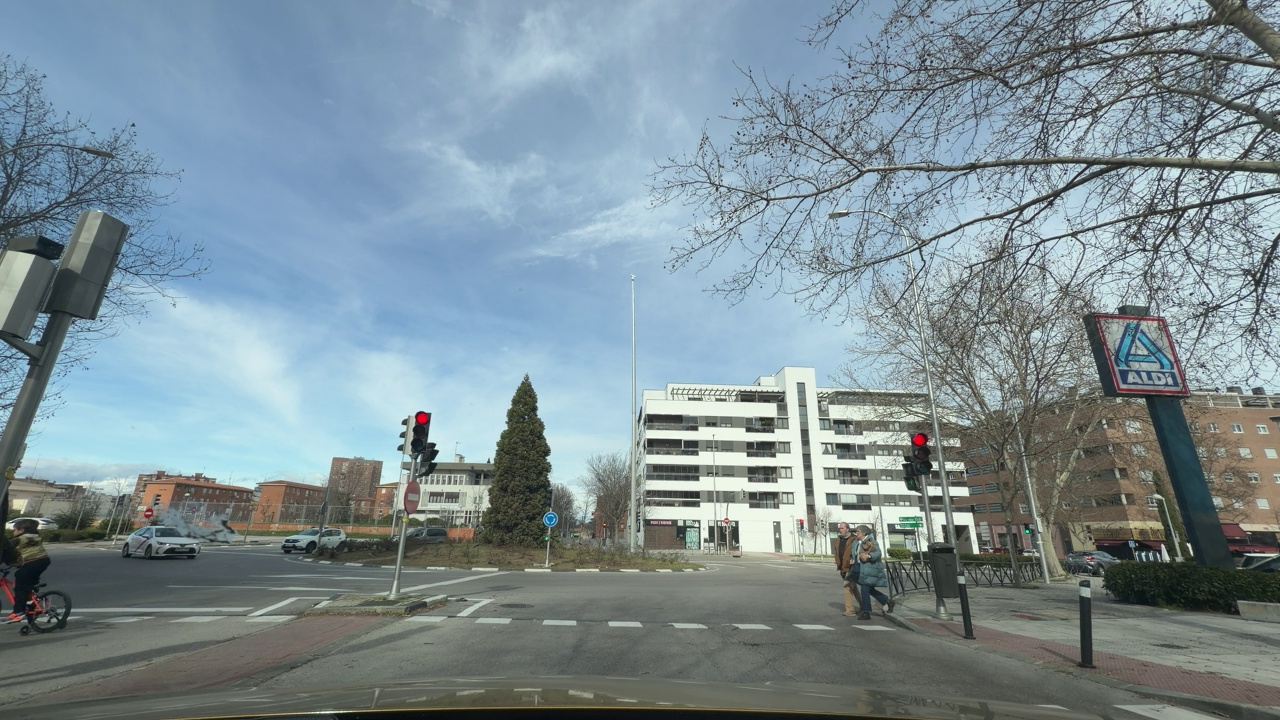
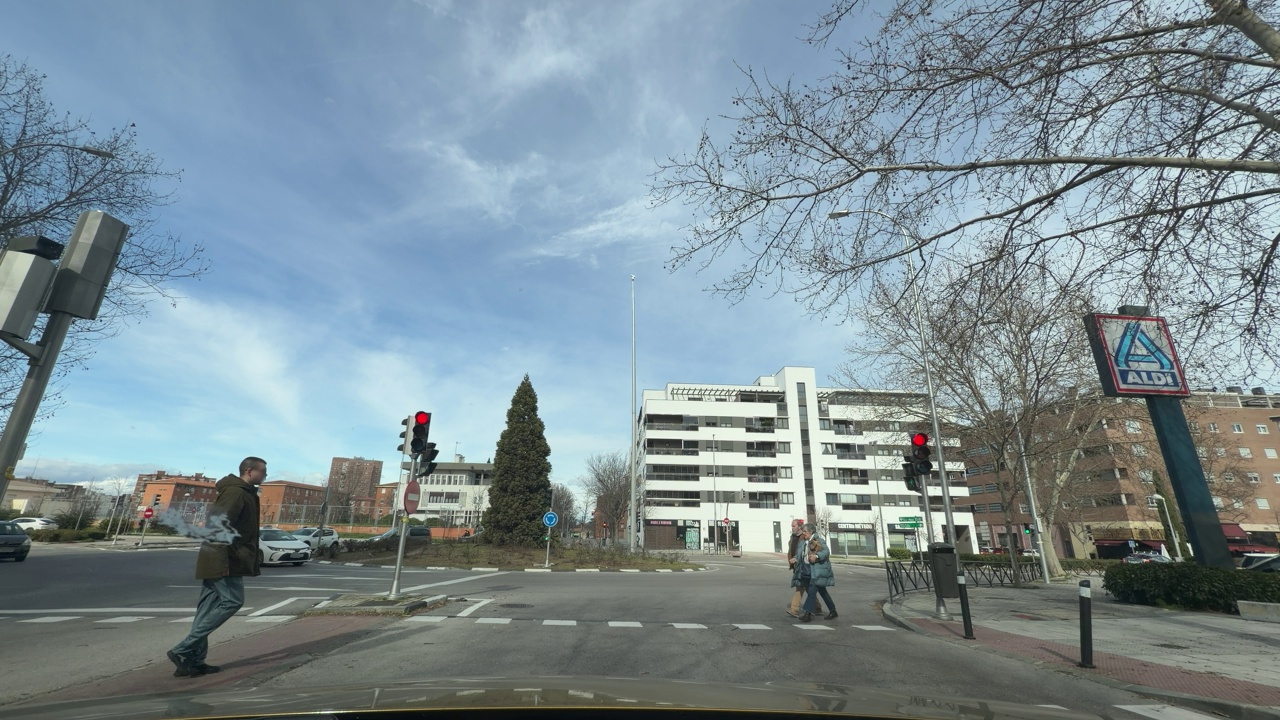
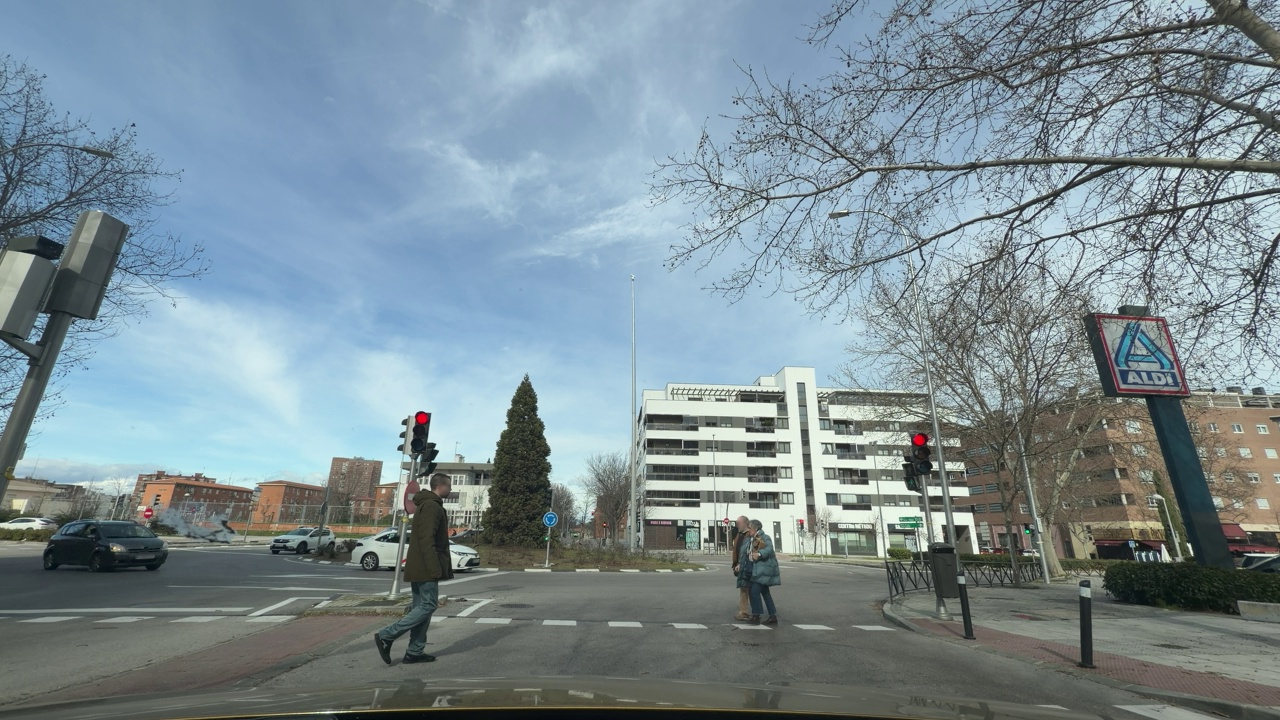
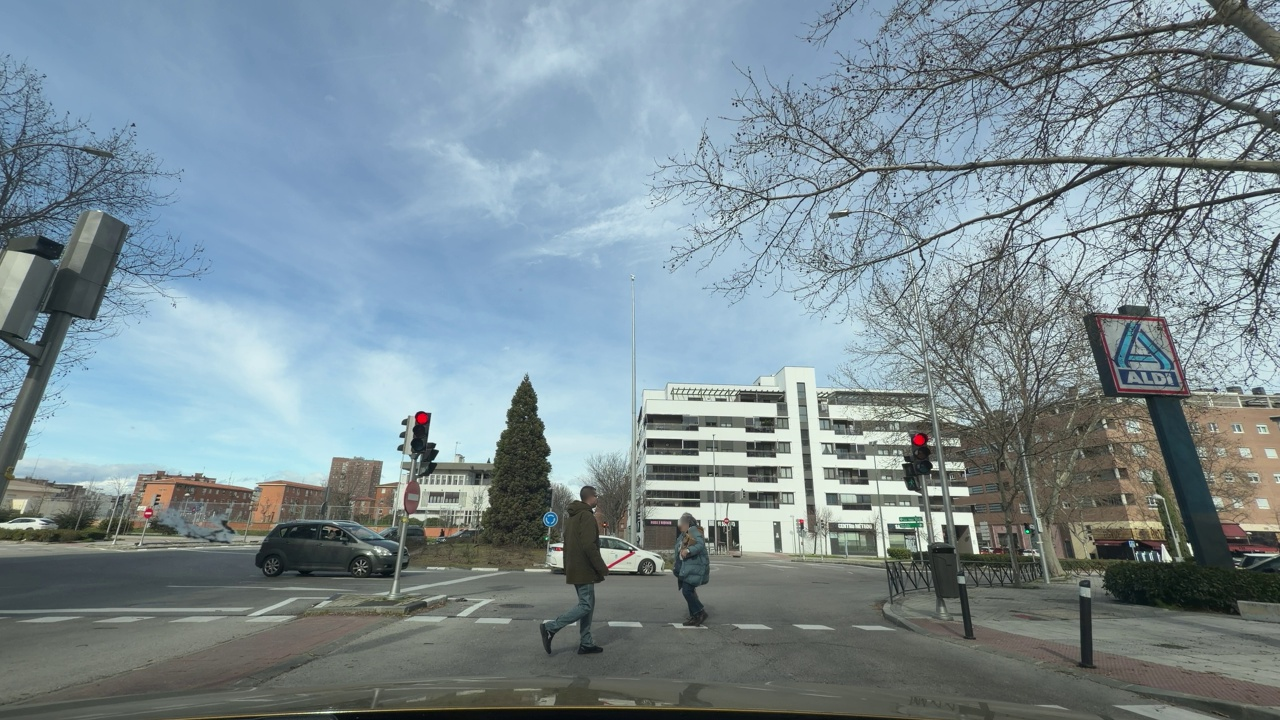
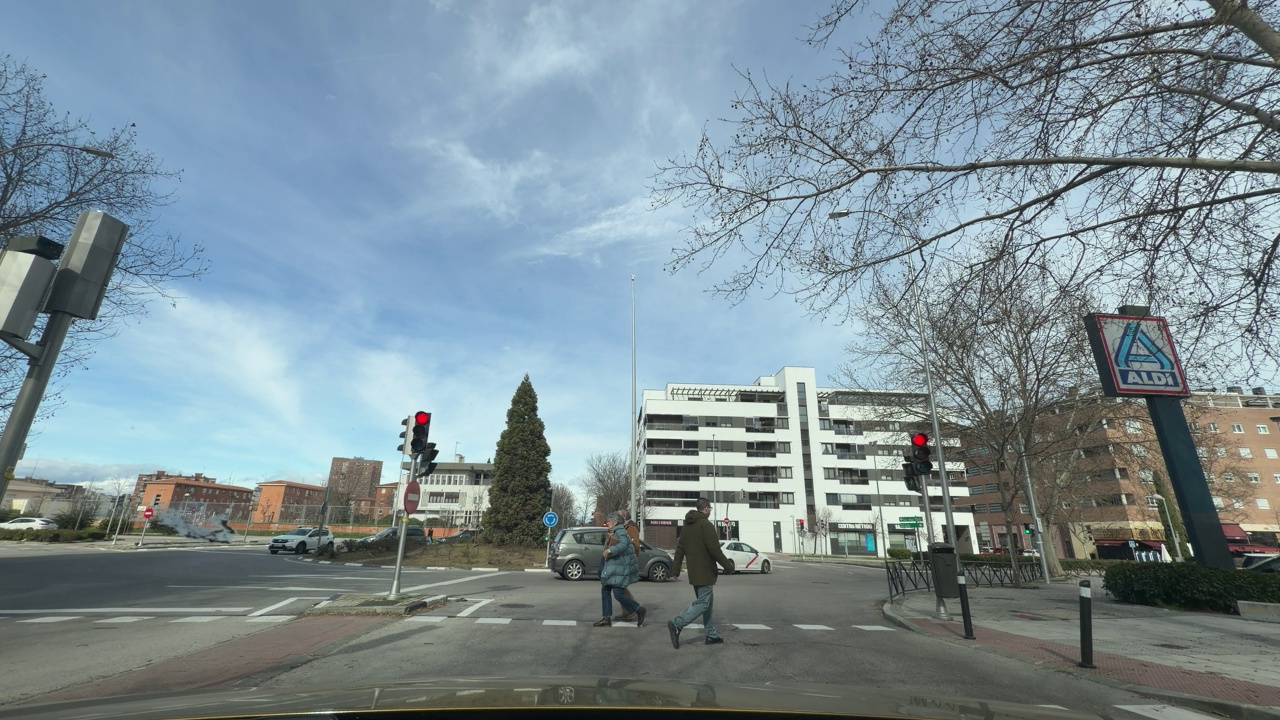
Situation: Crossing object
Question: Is there any discontinuity in the ego lane ahead?
Answer: Yes
Reasoning: There is a crosswalk interrupting the ego lane.

Situation: Crossing object
Question: Is any vehicle or pedestrian crossing the path of the ego vehicle from a different direction?
Answer: Yes
Reasoning: There are several pedestrians crossing from left to right.

Situation: Crossing object
Question: Is there a vehicle ahead in the ego lane traveling in the same direction as the ego vehicle?
Answer: No
Reasoning: There are no visible vehicles ahead of the ego vehicle.

Situation: Crossing object
Question: Is there any crossing object in the ego lane ahead?
Answer: Yes
Reasoning: There are several pedestrians perpendicular to the ego lane.